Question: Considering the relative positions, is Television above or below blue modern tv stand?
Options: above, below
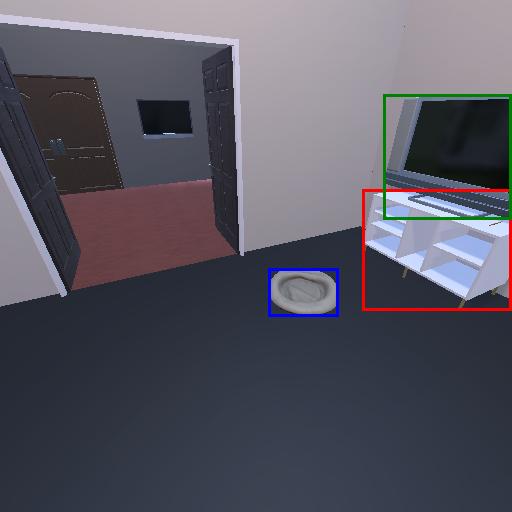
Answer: above